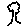
Label: tree